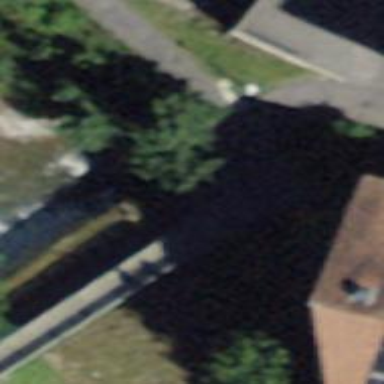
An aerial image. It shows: Path leading to bridge.